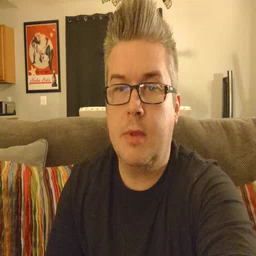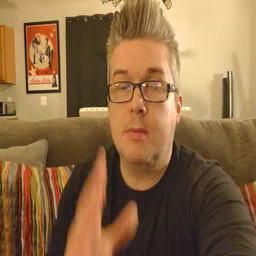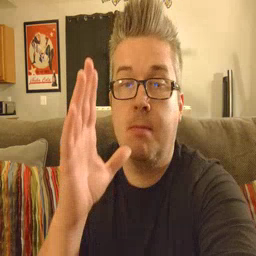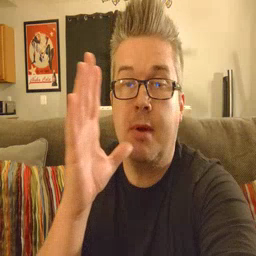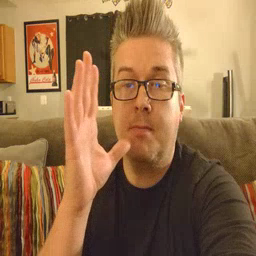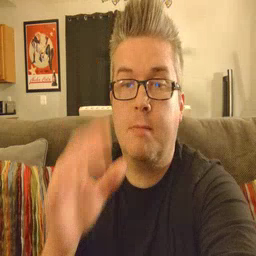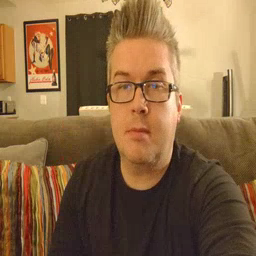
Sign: mom